Aerial crown-view tile of a tropical tree (Barro Colorado Island, Panama), acquired 20250715:
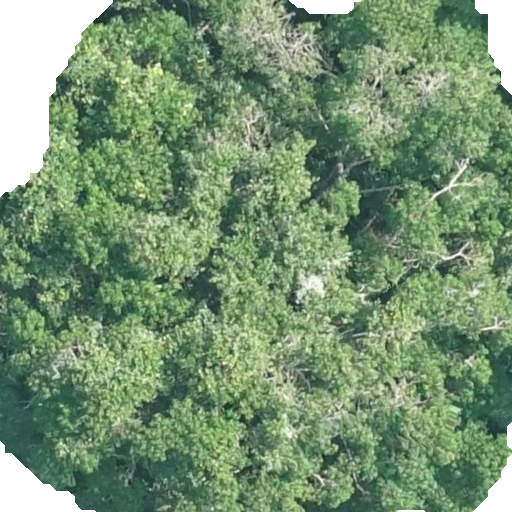
Species: Hura crepitans
GBIF accepted scientific name: Hura crepitans
Crown area: 401.277 m²